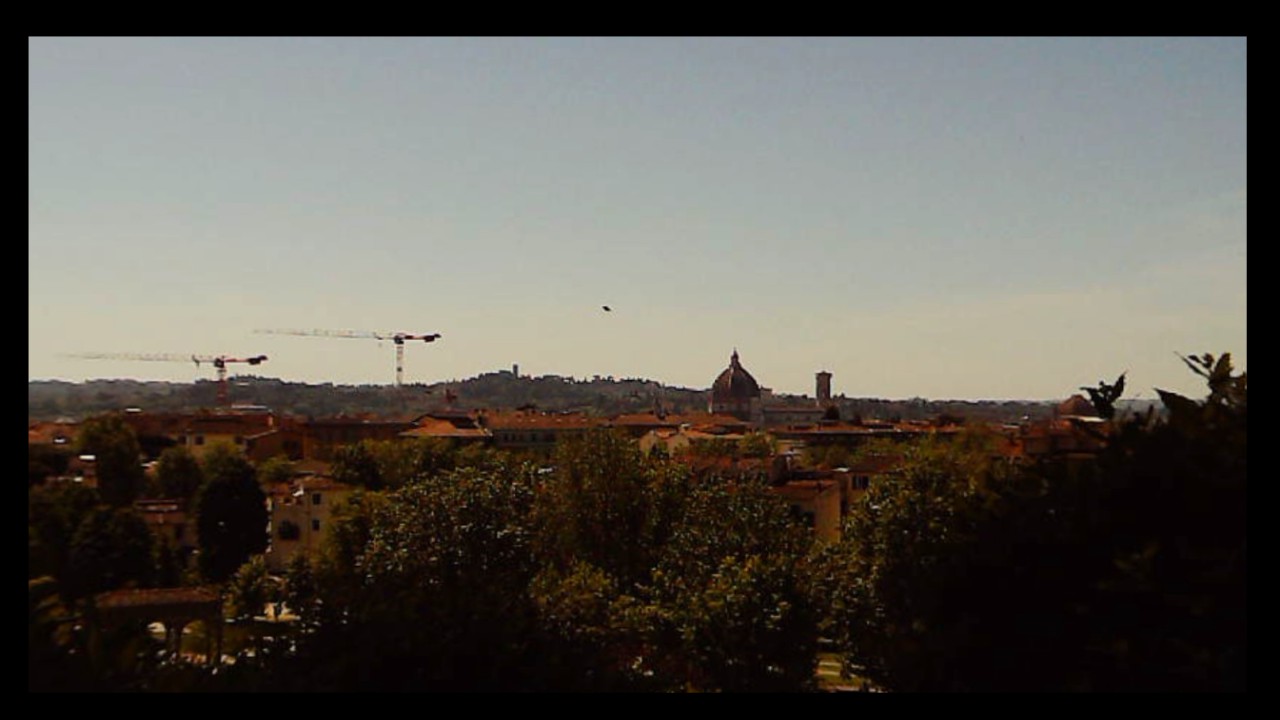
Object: DarwinFPV cineape20